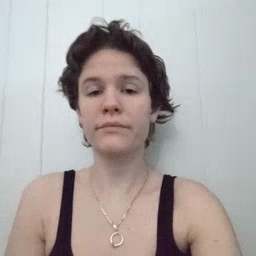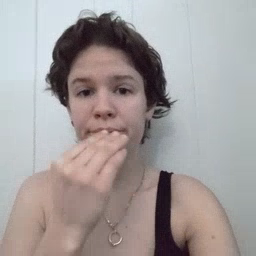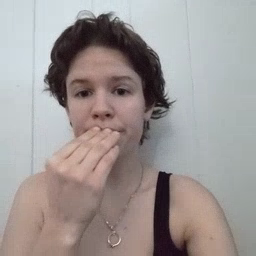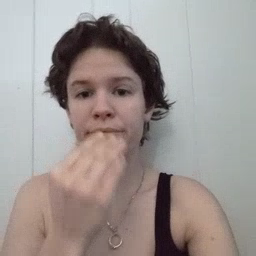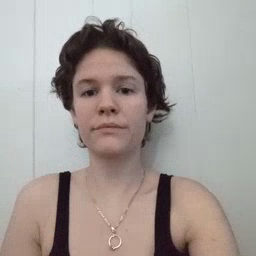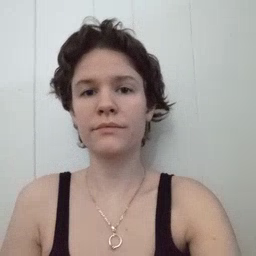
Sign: food